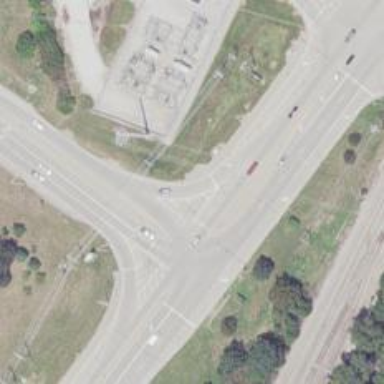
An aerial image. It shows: Trunk link highway.